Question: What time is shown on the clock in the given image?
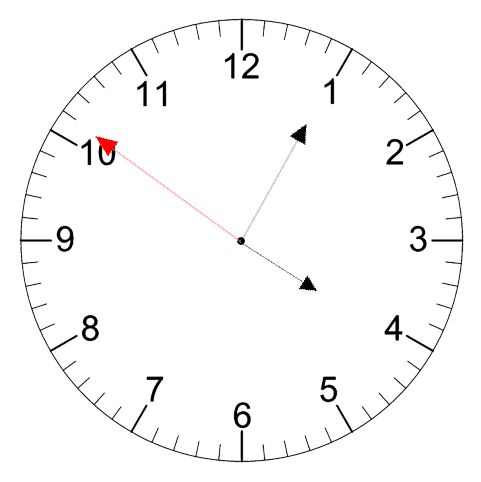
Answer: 04:04:51